Question: I have a URL which contains contains a JSON array of some objects that I need for my android application.I've written the mapping class for these objects and also added
'''
@JsonIgnoreProperties(ignoreUnknown = true)
'''
for some fields that are unimportant for my end.My problem is that other than my precious data this URL also contains some extra and unnecessary information that I do not need to parse nor create a mapping class for in my part. I'm also using Jackson for quick parsing the JSON. So my question: how can I parse the whole URL but map only the desired JSON Array?
'''
ObjectMapper mapper = new ObjectMapper();
Map<String,post[]> map = mapper.readValue(new URL(urls.get(0)), Map.class);
System.out.println(map.get("posts").length);
'''
what I've written above compiles just fine but when I try to get the array of posts I get 'java.lang.ClassCastException: java.util.ArrayList'
here's my code
'''
@Override
protected String doInBackground(String... params) {
try {
Trial obj = mapper.readValue(new URL(urls.get(0)), Trial.class);
System.out.println(obj.pois.size());
} catch (JsonParseException e) {
e.printStackTrace();
} catch (JsonMappingException e) {
e.printStackTrace();
} catch (IOException e) {
e.printStackTrace();
}
return "done";
}
'''
'''
@JsonIgnoreProperties(ignoreUnknown = true)
public class Trial {
public String status;
public String count;
public String pages;
public ArrayList<PointOfInterest> pois;
public String getStatus() {
return status;
}
public void setStatus(String status) {
this.status = status;
}
public String getCount() {
return count;
}
public void setCount(String count) {
this.count = count;
}
public String getPages() {
return pages;
}
public void setPages(String pages) {
this.pages = pages;
}
public ArrayList<PointOfInterest> getPois() {
return pois;
}
public void setPois(ArrayList<PointOfInterest> pois) {
this.pois = pois;
}
}
'''
'''
@JsonIgnoreProperties(ignoreUnknown = true)
public class Post{
public String title;
public String content;
public String id;
public String categoryIdFirstLevel;
public String categoryIdSecondLevel;
public String categoryIdThirdLevel;
public String categoryIdFourthLevel;
public String latitude;
public String longitude;
public Post(){
}
public Post(String title,String content,String id,String first,String second,String third,String fourth,String lat,String lon,ArrayList<String> urls){
this.title=title;
this.content=content;
this.id=id;
this.categoryIdFirstLevel=first;
this.categoryIdSecondLevel=second;
this.categoryIdThirdLevel=third;
this.categoryIdFourthLevel=fourth;
this.latitude=lat;
this.longitude=lon;
}
public String getTitle() {
return title;
}
public void setTitle(String title) {
this.title = title;
}
public String getContent() {
return content;
}
public void setContent(String content) {
this.content = content;
}
public String getId() {
return id;
}
public void setId(String id) {
this.id = id;
}
public String getCategoryIdFirstLevel() {
return categoryIdFirstLevel;
}
public void setCategoryIdFirstLevel(String categoryIdFirstLevel) {
this.categoryIdFirstLevel = categoryIdFirstLevel;
}
public String getCategoryIdSecondLevel() {
return categoryIdSecondLevel;
}
public void setCategoryIdSecondLevel(String categoryIdSecondLevel) {
this.categoryIdSecondLevel = categoryIdSecondLevel;
}
public String getCategoryIdThirdLevel() {
return categoryIdThirdLevel;
}
public void setCategoryIdThirdLevel(String categoryIdThirdLevel) {
this.categoryIdThirdLevel = categoryIdThirdLevel;
}
public String getCategoryIdFourthLevel() {
return categoryIdFourthLevel;
}
public void setCategoryIdFourthLevel(String categoryIdFourthLevel) {
this.categoryIdFourthLevel = categoryIdFourthLevel;
}
public String getLatitude() {
return latitude;
}
public void setLatitude(String latitude) {
this.latitude = latitude;
}
public String getLongitude() {
return longitude;
}
public void setLongitude(String longitude) {
this.longitude = longitude;
}
}
'''
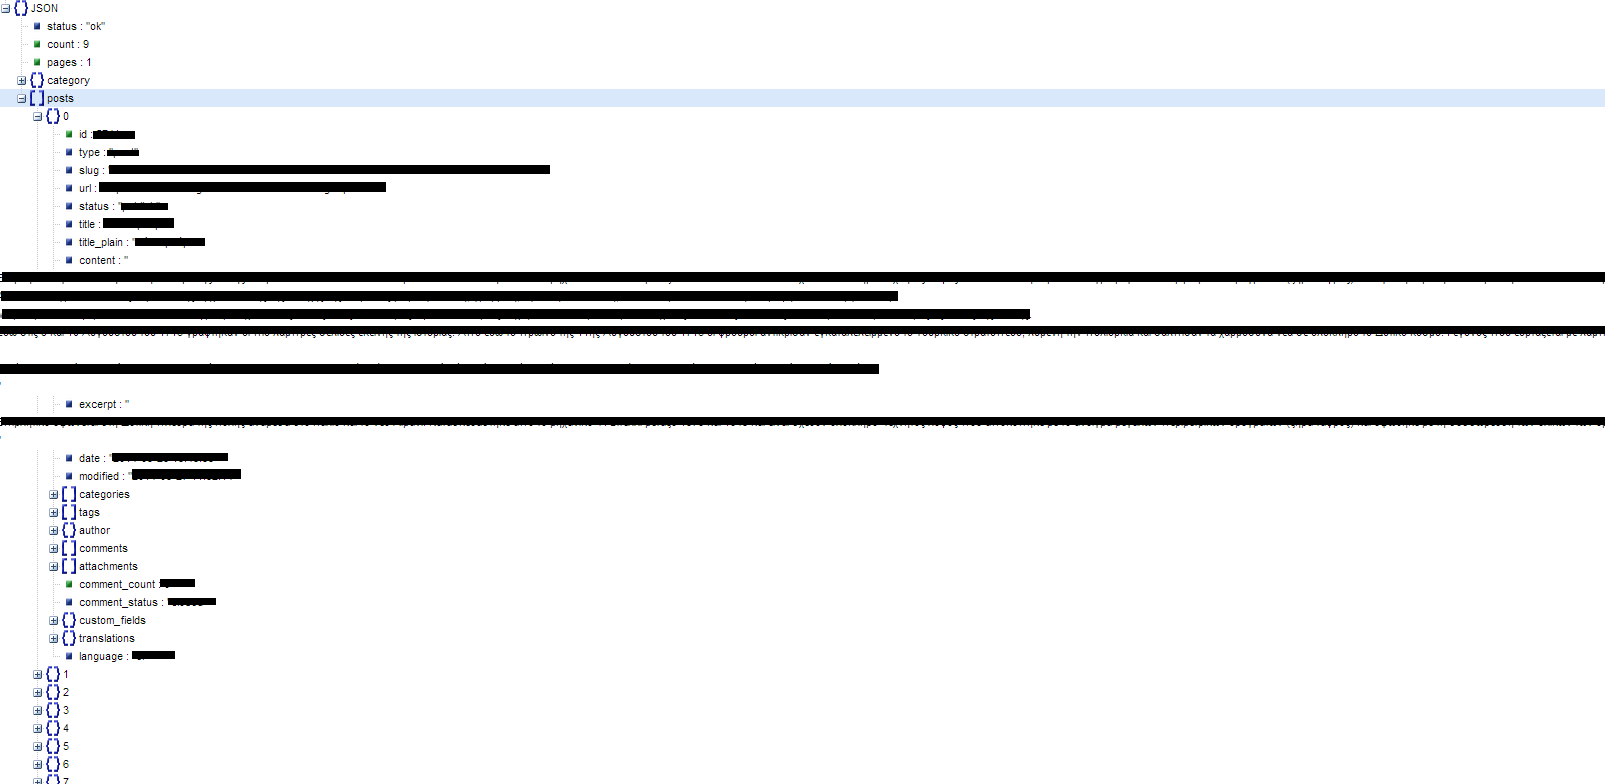
Answer: You can't parse it like this because there are other properties also in JSON:
'''
Map<String, post[]> map = mapper.readValue(new URL(urls.get(0)), Map.class);
'''
What you should do is create a class that contains the posts array:
'''
@JsonIgnoreProperties(ignoreUnknown = true)
static class Post {
public int id;
public String type;
}
@JsonIgnoreProperties(ignoreUnknown = true)
class Mapper {
public ArrayList<Post> posts;
}
'''
and then parse the JSON:
'''
Mapper obj = mapper.readValue(json, Mapper.class);
'''
Edit1: added JsonIgnoreProperties annotation to Post too